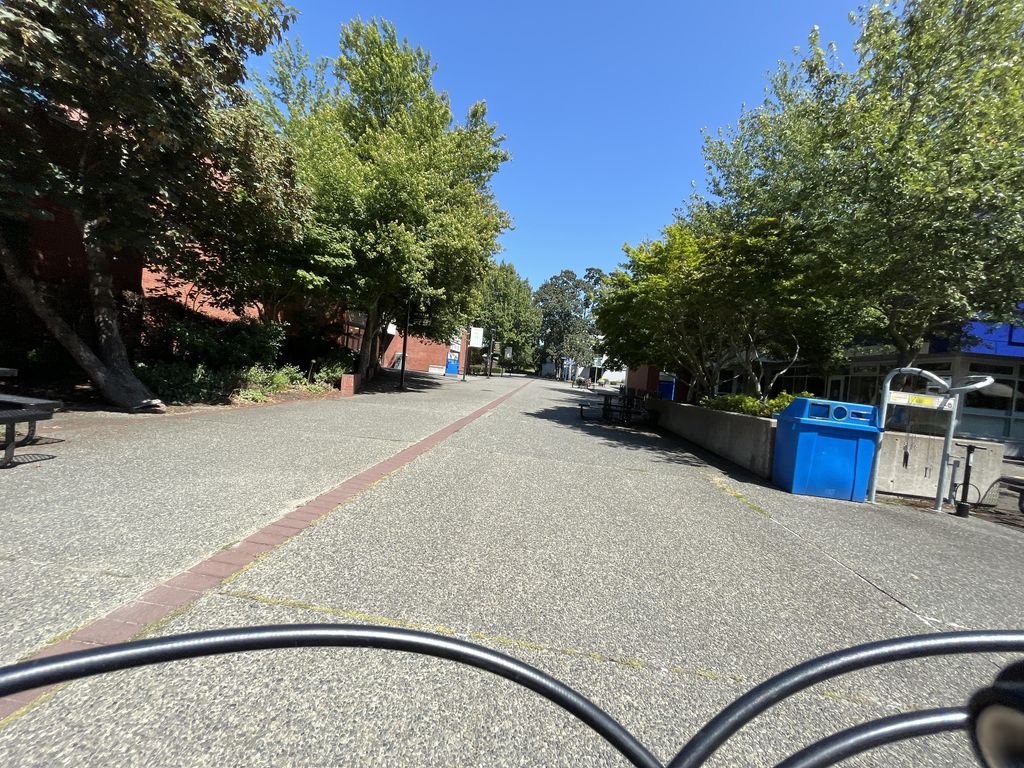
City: victoria